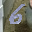
Label: 6